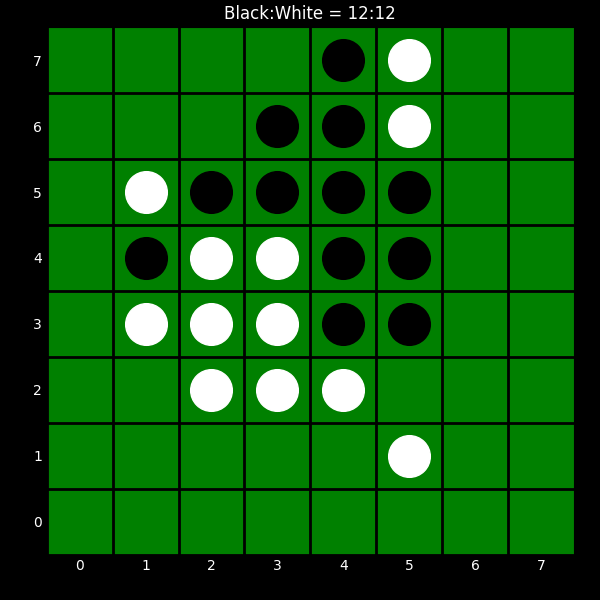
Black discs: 12
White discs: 12